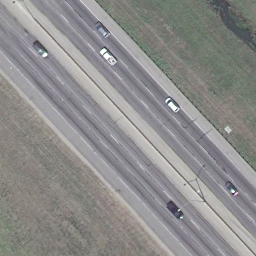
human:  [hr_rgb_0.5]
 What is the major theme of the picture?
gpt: freeway